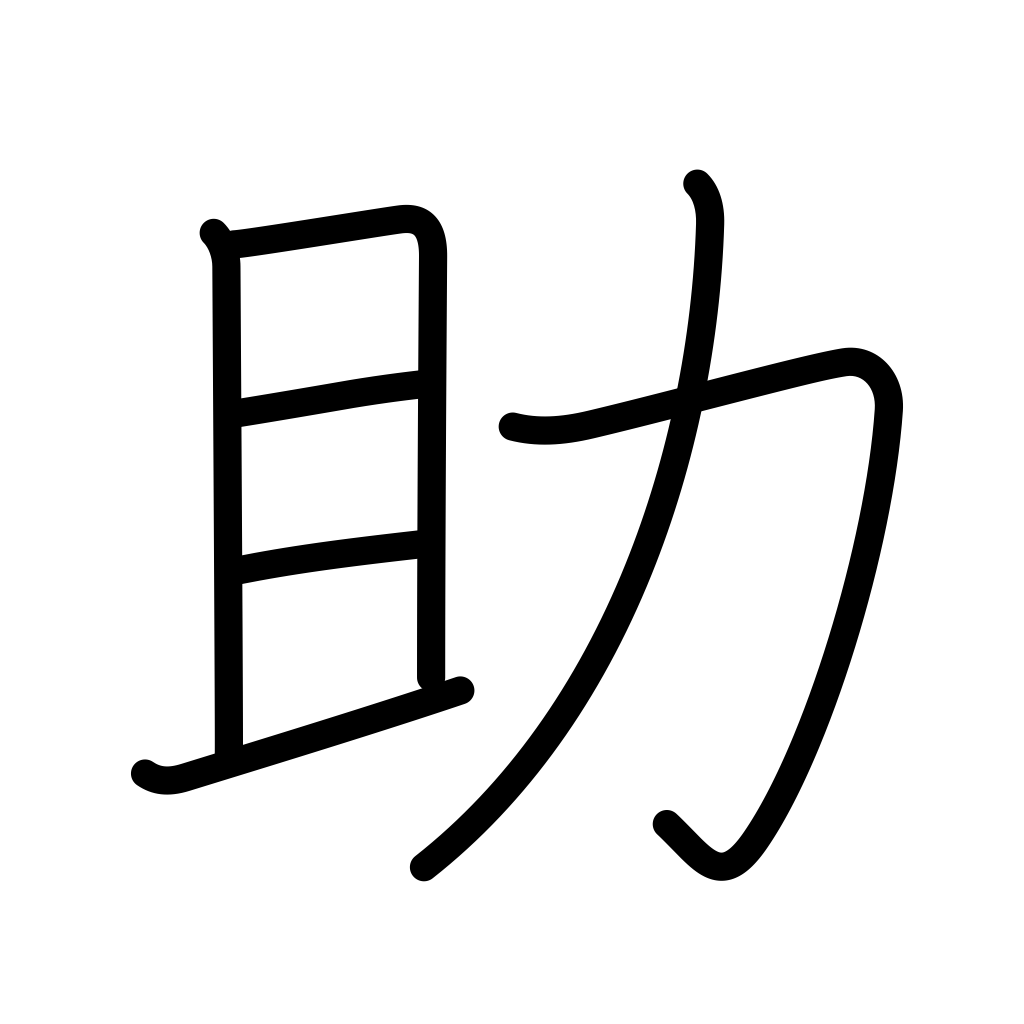
Meaning: help, rescue, assist